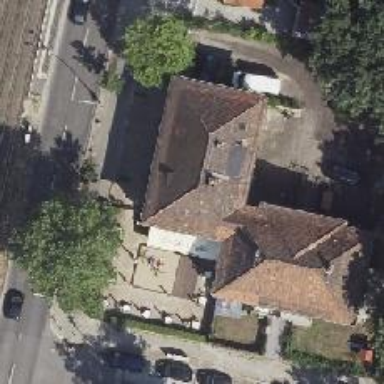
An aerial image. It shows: Café.